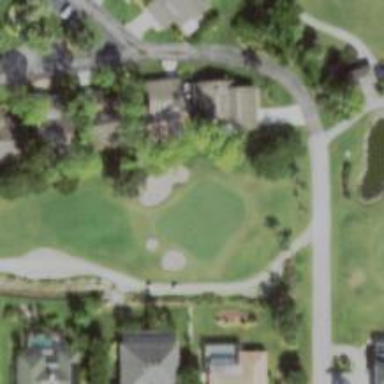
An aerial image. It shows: Golf hole.